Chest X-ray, PA view. Patient: 62 years old, sex F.
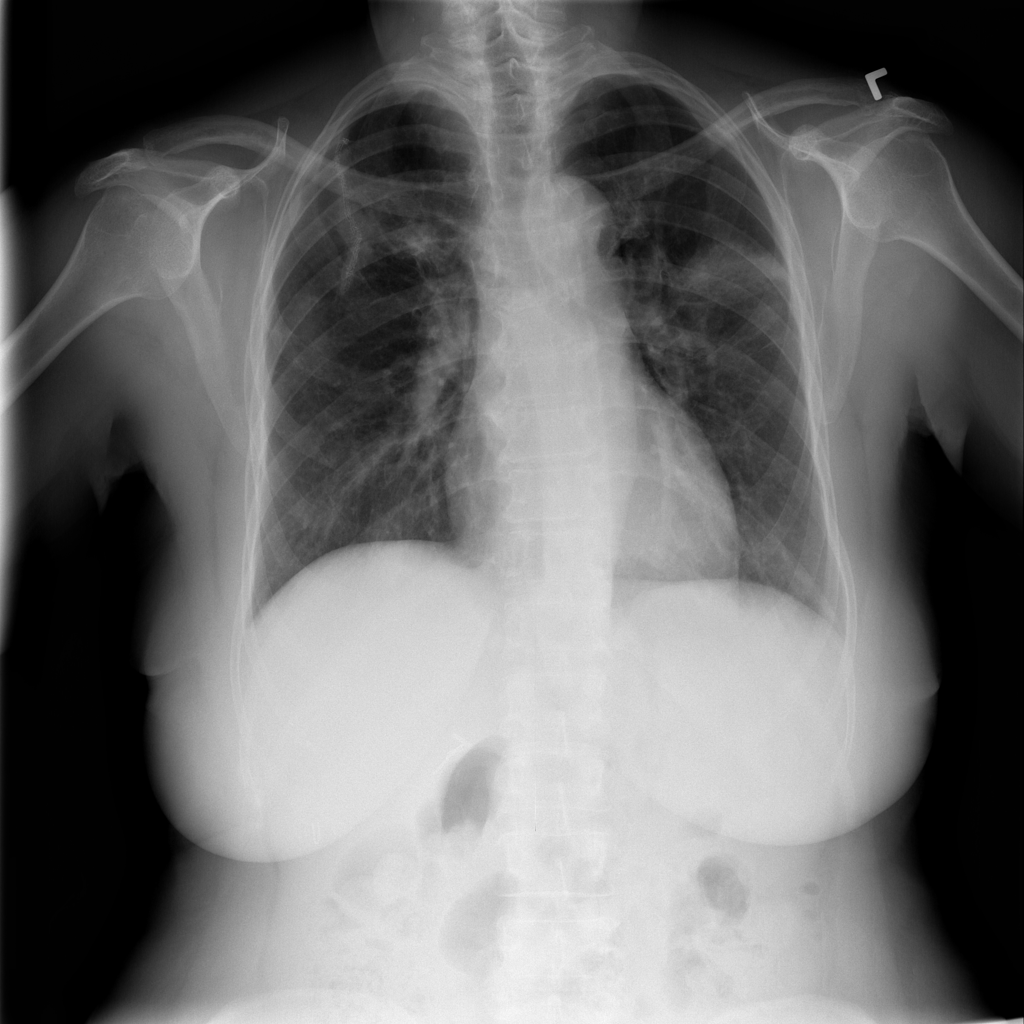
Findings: Pneumothorax